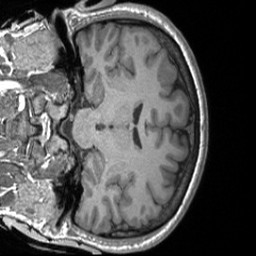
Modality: T1w
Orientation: coronal